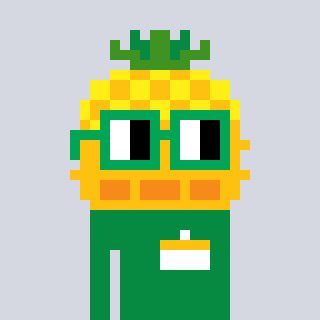
a pixel art character with square green glasses, a pineapple-shaped head and a green-colored body on a cool background